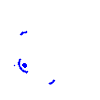
Particle: electron